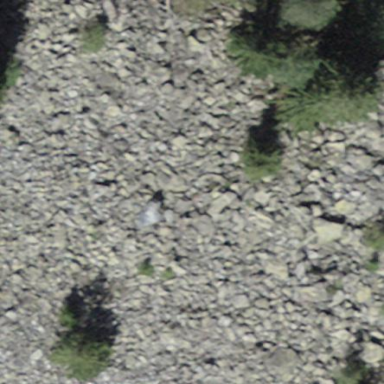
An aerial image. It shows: Scree landscape.